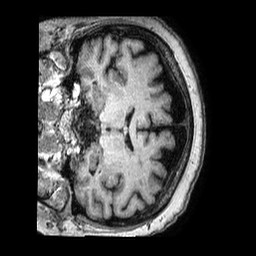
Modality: T1w
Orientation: coronal
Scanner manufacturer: philips
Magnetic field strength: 3 T
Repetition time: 0.006758 s
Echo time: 0.003041 s